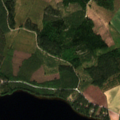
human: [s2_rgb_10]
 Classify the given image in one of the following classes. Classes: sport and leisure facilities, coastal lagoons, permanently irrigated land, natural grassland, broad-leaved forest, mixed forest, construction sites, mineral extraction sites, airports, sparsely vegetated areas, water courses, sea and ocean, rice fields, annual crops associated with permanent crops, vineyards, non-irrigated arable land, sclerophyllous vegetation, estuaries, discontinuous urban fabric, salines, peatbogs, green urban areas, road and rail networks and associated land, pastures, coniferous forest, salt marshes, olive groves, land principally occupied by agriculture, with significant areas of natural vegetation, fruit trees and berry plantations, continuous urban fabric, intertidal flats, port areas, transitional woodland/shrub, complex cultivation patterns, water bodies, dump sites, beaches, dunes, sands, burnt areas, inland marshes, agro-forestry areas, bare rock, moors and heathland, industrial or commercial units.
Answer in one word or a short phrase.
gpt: non-irrigated arable land, coniferous forest, mixed forest, transitional woodland/shrub, water bodies